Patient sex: F
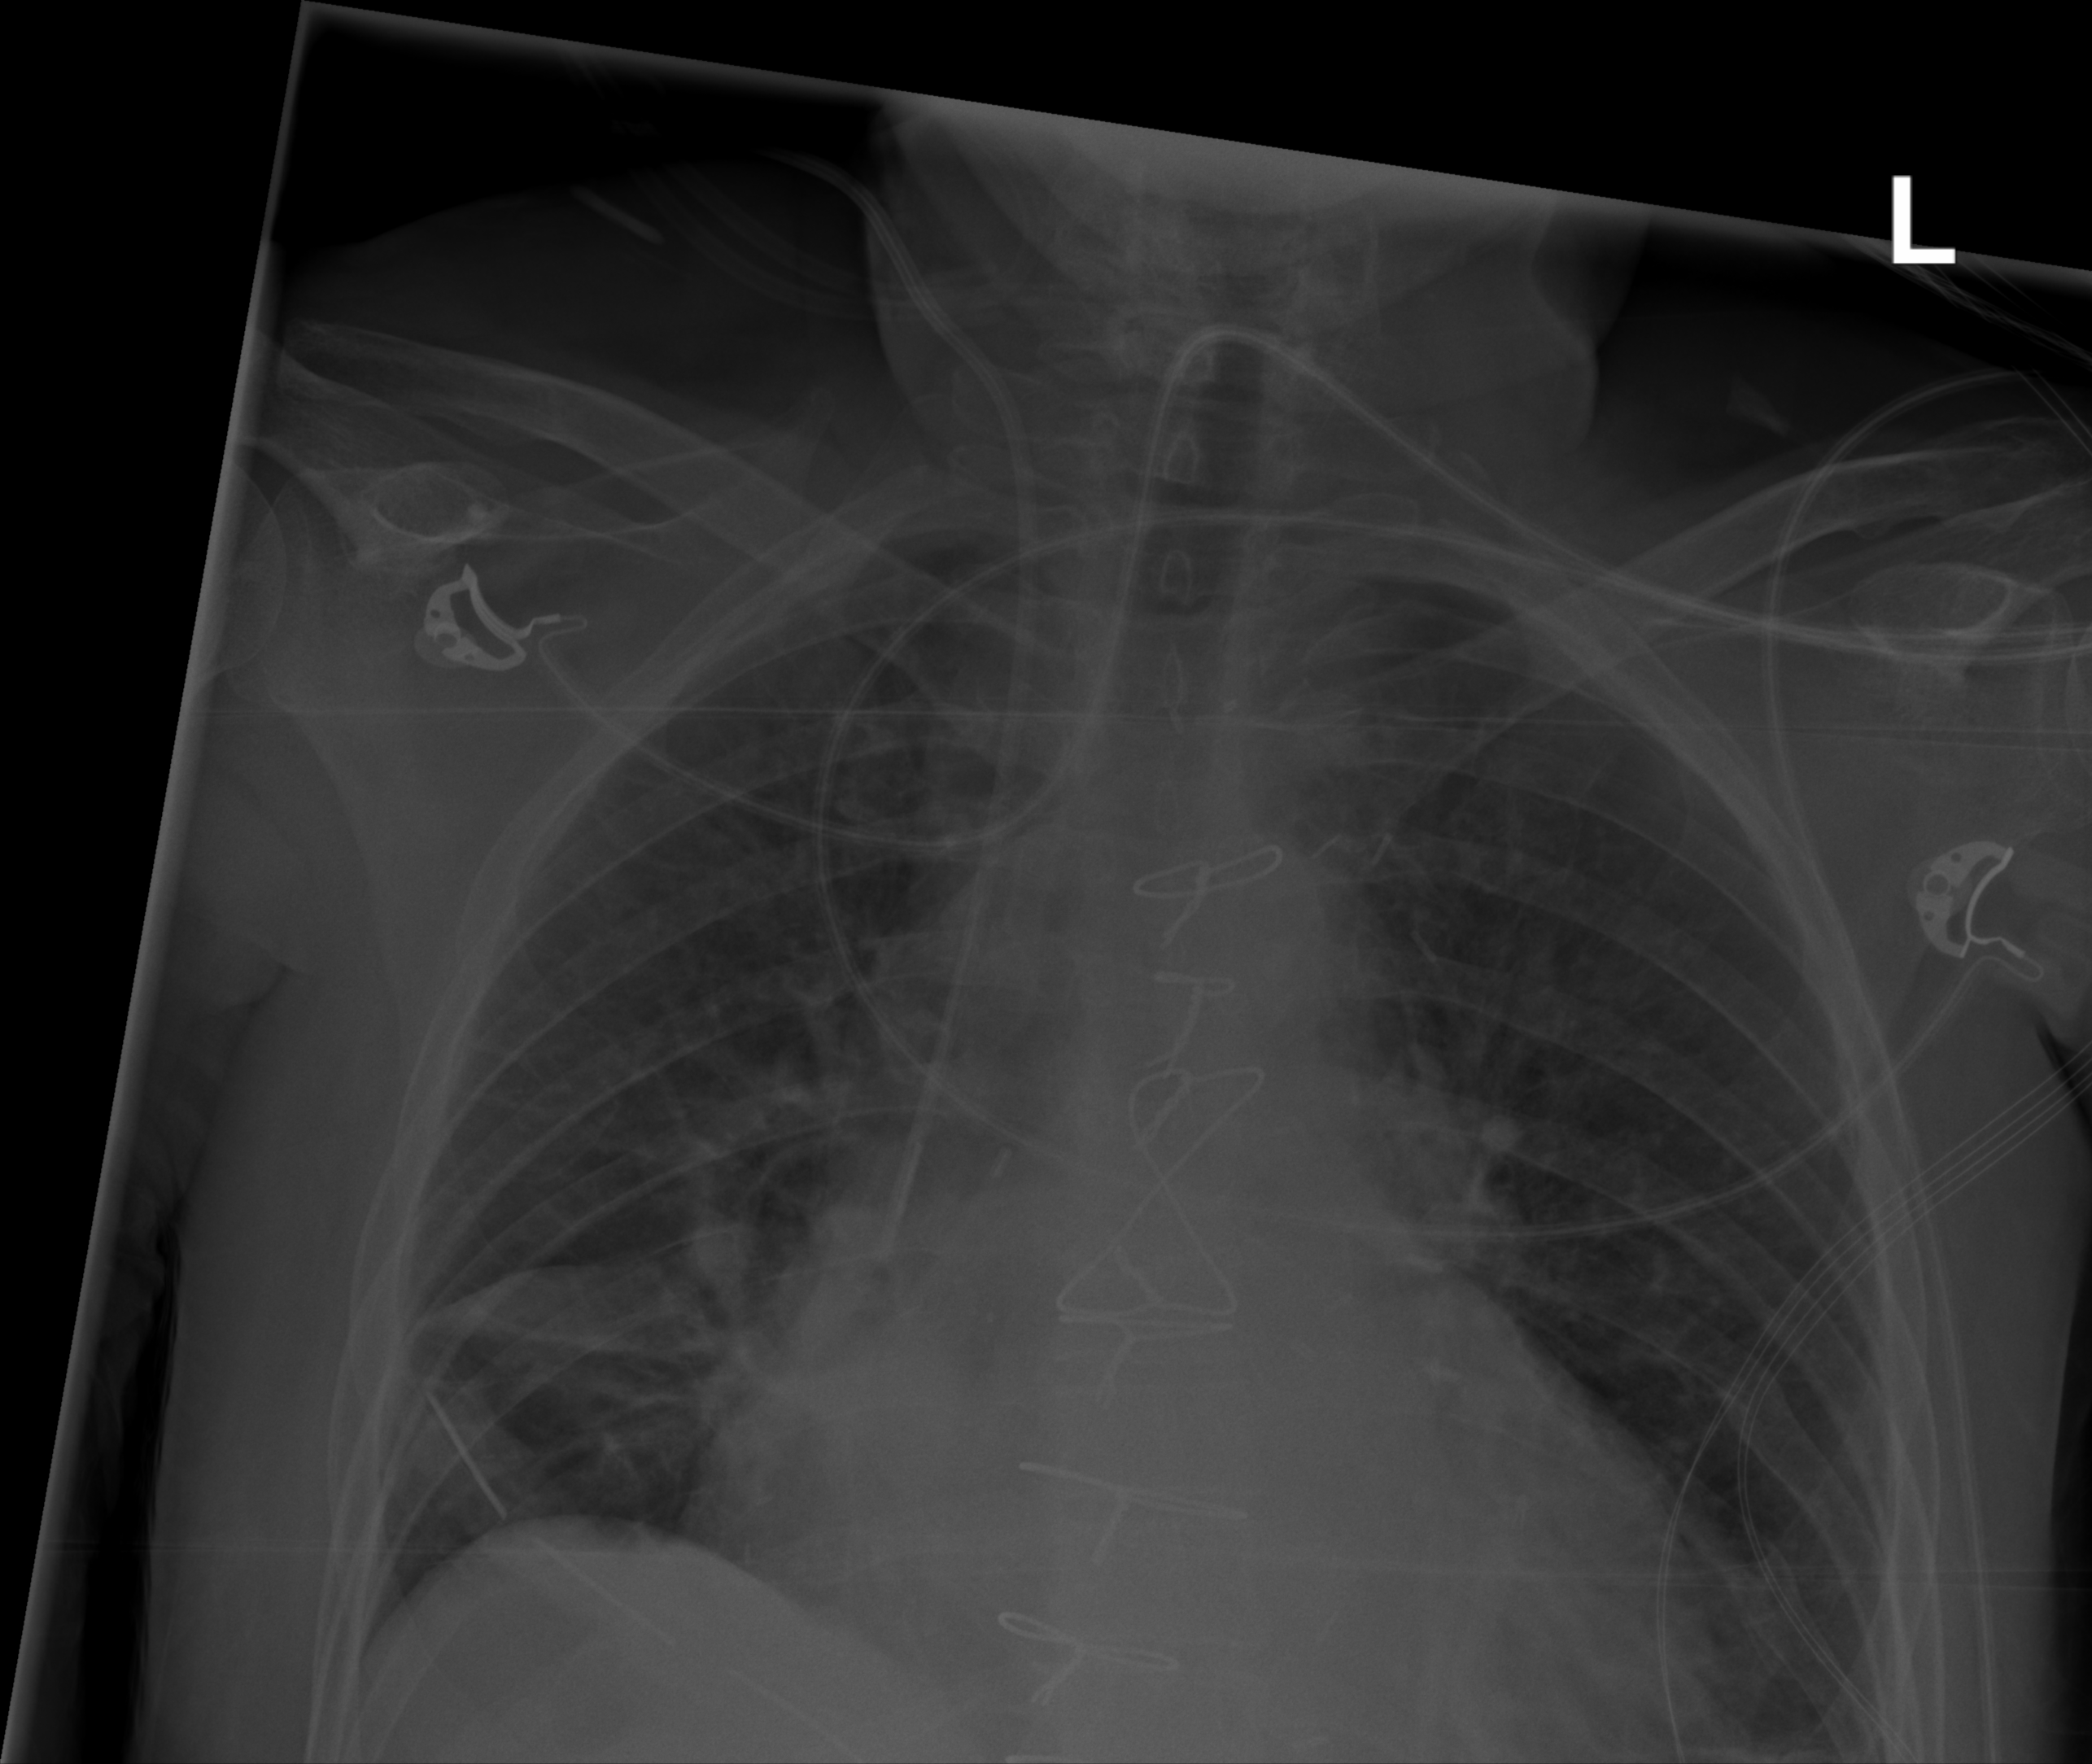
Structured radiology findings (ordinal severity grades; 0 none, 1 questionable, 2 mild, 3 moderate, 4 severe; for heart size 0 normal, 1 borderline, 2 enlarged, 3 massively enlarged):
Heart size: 2
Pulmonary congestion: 2
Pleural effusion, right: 0
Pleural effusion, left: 0
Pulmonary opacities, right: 2
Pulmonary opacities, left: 0
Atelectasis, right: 2
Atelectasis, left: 0